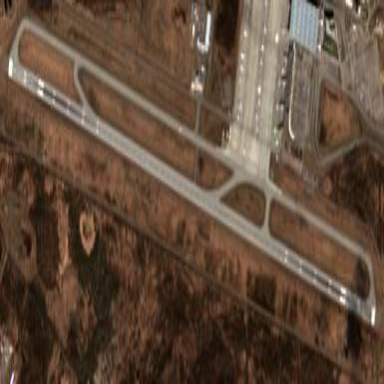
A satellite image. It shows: Area designated as runway within airport.